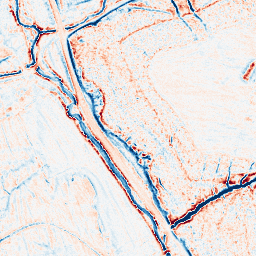
Category: edge_preserving
Decomposition family: anisotropic_diffusion
Decomposition parameters: iterations: 10
kappa: 100
gamma: 0.2
Upsampling method: bspline
Upsampling parameters: scale: 4
Upsampling scale: 4